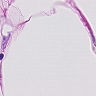
Metastatic tissue present: no